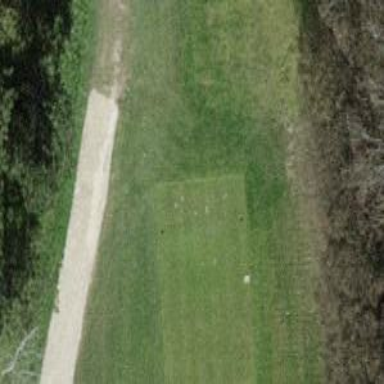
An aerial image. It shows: Grassy area designated as golf tee.